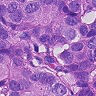
Metastatic tissue present: yes